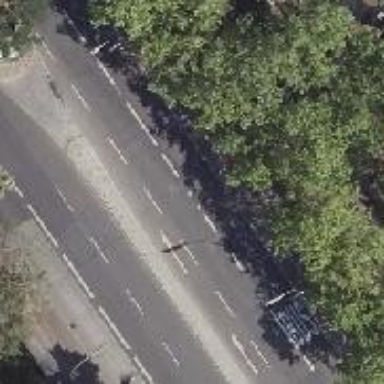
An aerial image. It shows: Secondary road with asphalt surface and cycle track on the right side. It is dual carriageway.